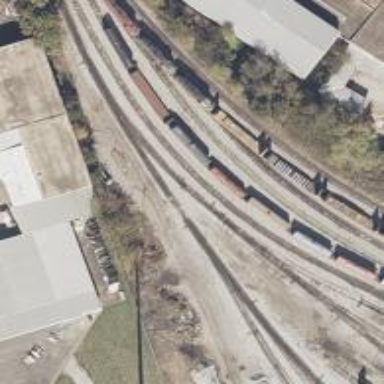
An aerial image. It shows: Railway yard.